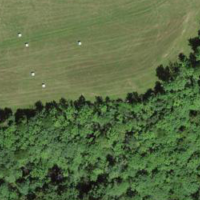
EUNIS habitat code: 44
Species observed at this site:
Lasius fuliginosus